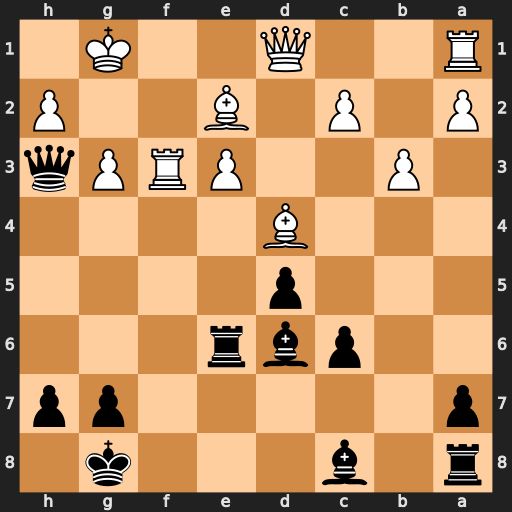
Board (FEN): r1b3k1/p5pp/2pbr3/3p4/3B4/1P2PRPq/P1P1B2P/R2Q2K1
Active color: b
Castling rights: -
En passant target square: -
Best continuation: Rh6 Rf2 Bxg3